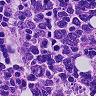
Metastatic tissue present: no